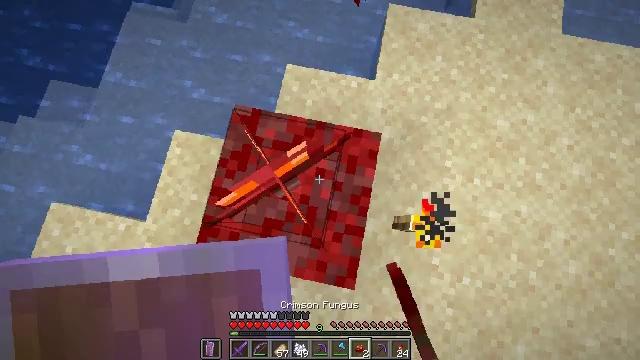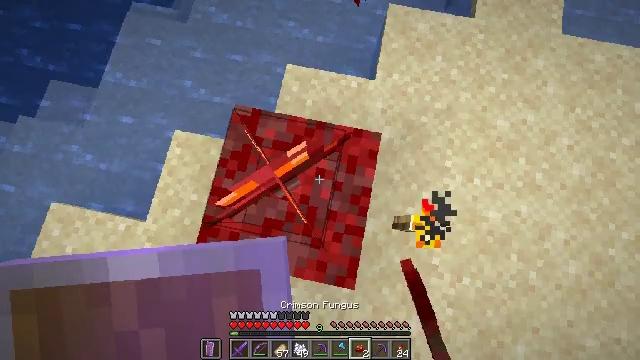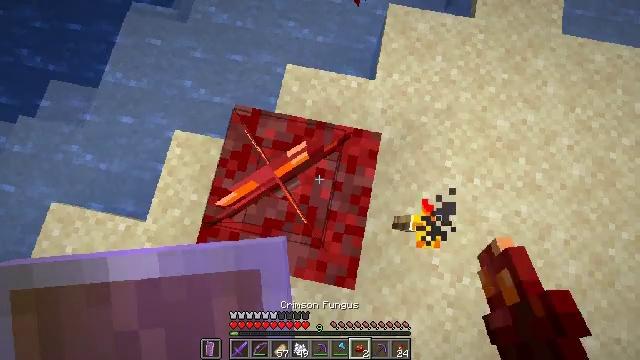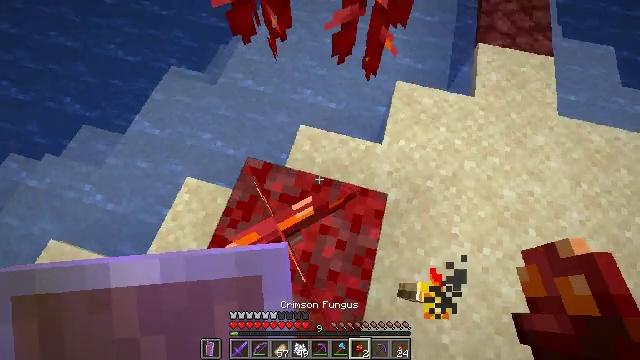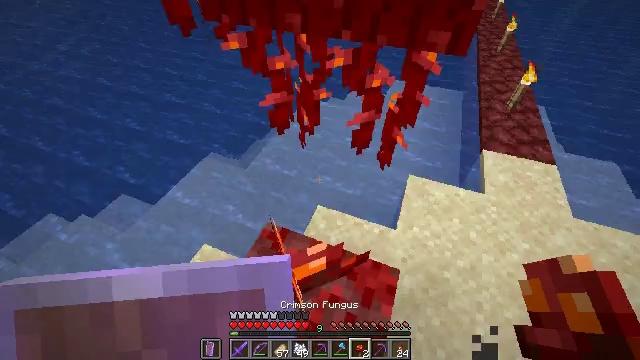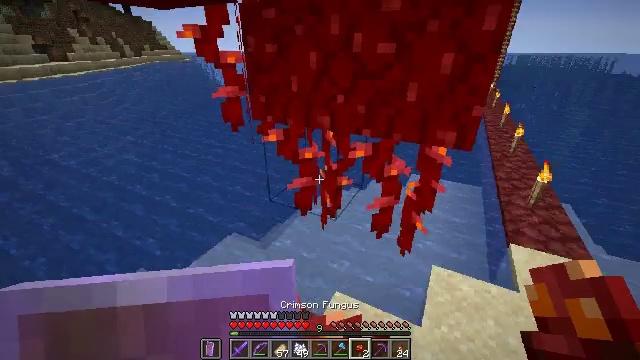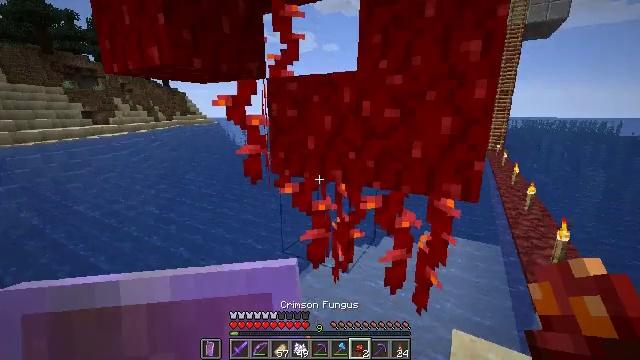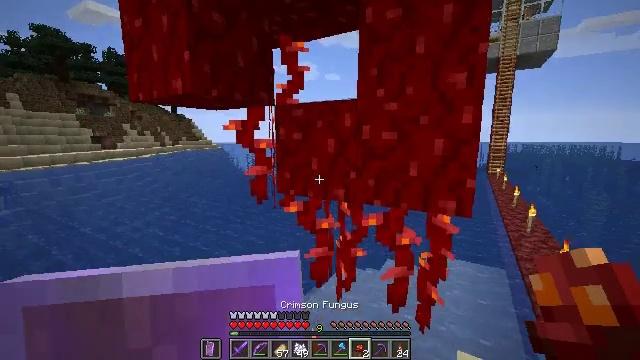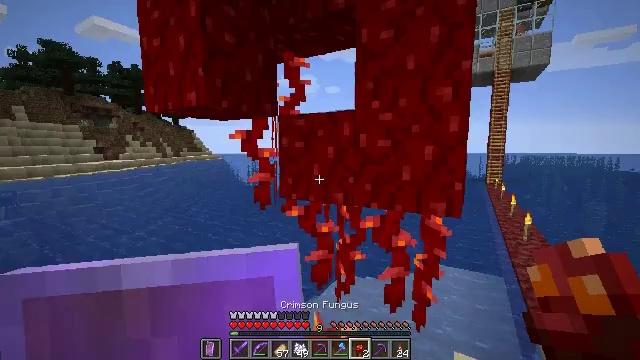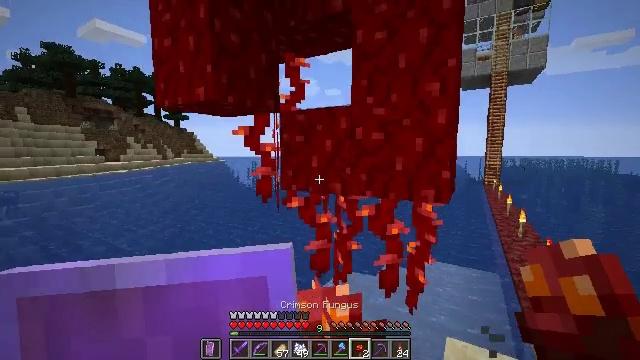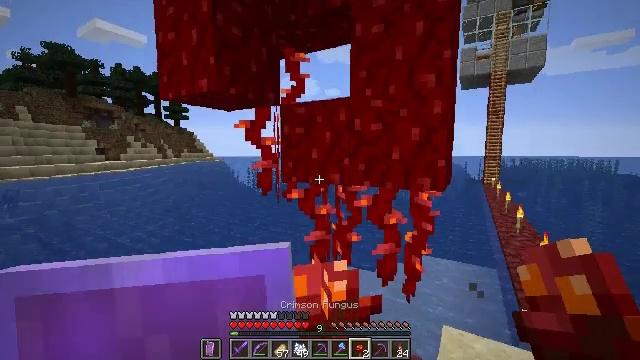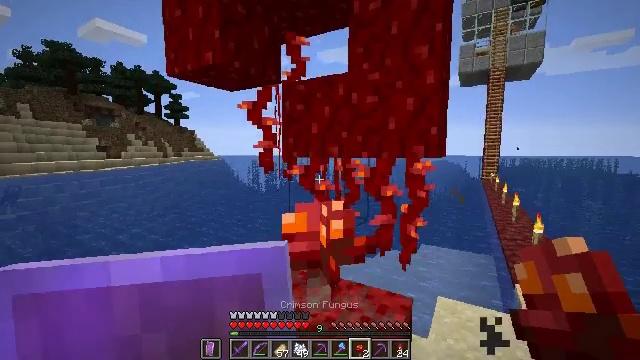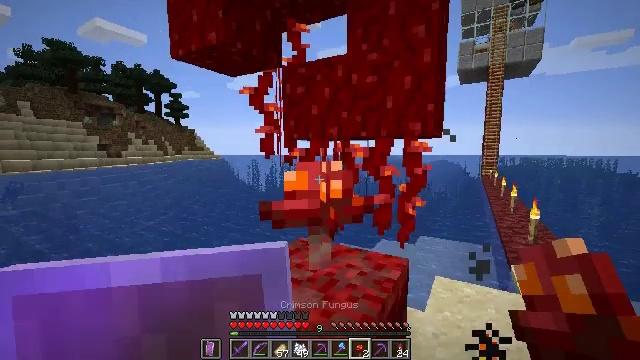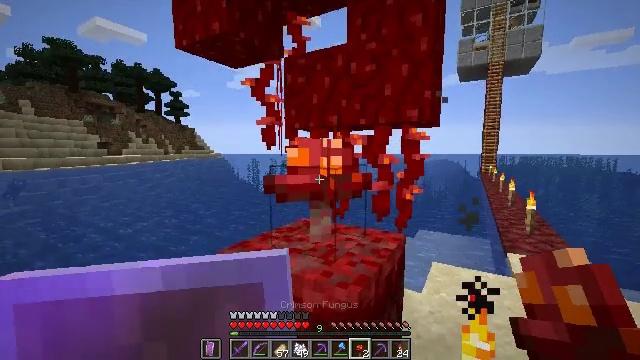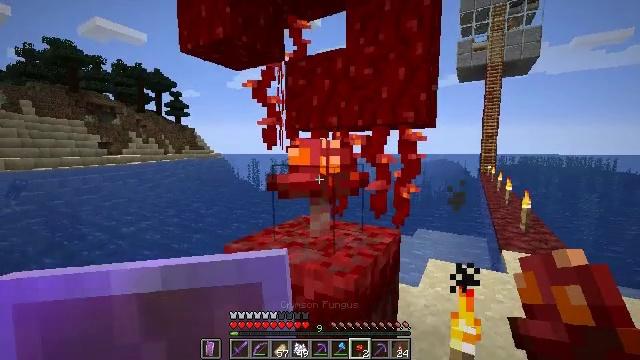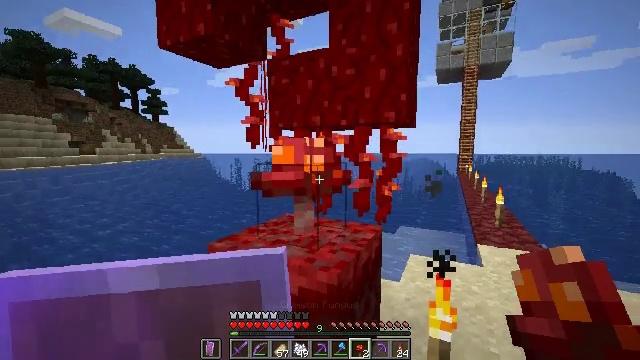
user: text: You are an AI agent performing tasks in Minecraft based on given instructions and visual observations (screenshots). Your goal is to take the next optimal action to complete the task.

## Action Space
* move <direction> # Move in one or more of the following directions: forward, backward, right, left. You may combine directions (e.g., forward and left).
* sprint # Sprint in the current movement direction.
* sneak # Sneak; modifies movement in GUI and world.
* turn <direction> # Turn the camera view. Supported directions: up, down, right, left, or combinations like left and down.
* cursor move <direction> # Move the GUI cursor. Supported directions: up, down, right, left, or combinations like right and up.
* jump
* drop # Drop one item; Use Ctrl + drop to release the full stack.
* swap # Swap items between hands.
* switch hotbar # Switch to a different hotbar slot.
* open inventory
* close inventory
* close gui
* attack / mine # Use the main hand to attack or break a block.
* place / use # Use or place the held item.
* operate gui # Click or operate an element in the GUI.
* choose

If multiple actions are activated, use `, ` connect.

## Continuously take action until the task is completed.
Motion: motion action
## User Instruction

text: Mine the weeping vines plant in the Nether.
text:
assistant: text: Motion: no_op
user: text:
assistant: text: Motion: no_op
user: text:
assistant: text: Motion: move back, turn left and up
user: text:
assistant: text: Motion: move back, turn left and up
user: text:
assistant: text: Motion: move back, turn left and up
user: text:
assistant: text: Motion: move back, turn left and up
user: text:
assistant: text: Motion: move back, turn up
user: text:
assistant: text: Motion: move back, turn up
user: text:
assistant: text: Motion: move back
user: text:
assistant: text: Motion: move back
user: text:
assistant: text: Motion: no_op
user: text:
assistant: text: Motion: no_op
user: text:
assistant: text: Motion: no_op
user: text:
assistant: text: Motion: no_op
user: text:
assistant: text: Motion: turn right
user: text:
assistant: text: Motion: turn right
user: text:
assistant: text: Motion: move right
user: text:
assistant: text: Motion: move forward and move right
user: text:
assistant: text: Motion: move forward and move right
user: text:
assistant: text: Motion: move forward and move right, turn left
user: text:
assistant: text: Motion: move forward and move right, turn left
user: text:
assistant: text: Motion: move forward and move right, turn left
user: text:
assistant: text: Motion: move forward and move right, turn left
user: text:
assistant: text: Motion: move forward and move right, turn left
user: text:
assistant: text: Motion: move forward, turn left
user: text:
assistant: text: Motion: move forward
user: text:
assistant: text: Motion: move forward
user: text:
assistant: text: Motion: move forward
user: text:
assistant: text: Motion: no_op
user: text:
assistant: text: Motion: no_op